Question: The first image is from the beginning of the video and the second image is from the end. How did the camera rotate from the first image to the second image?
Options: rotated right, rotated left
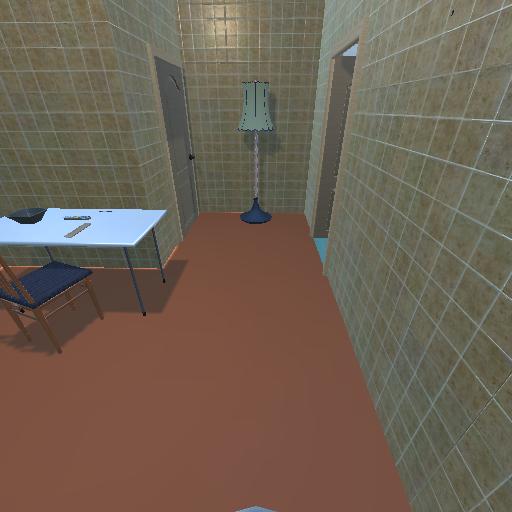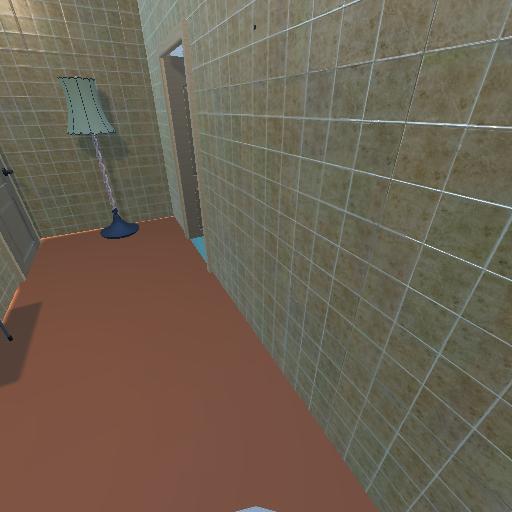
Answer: rotated right